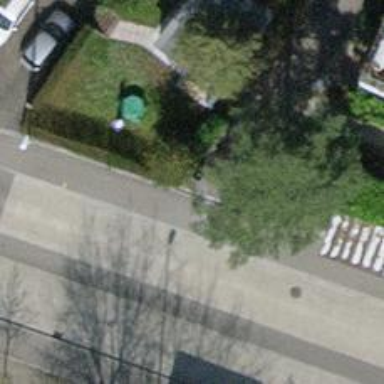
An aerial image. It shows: Platform with shelter for public transport.